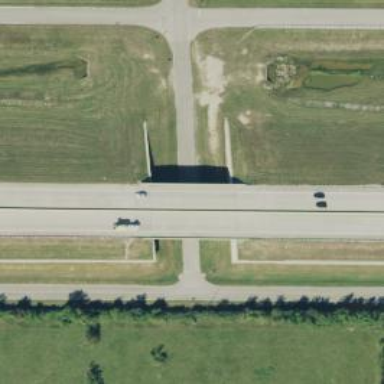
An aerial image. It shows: Bridge over motorway.